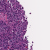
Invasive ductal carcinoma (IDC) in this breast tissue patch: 1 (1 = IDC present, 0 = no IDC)